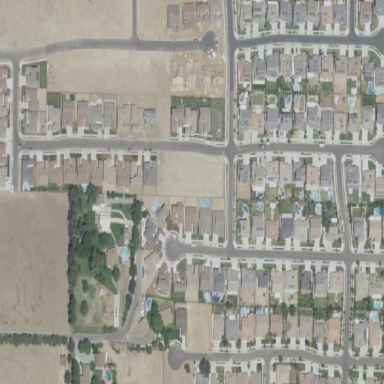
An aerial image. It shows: Single-family residential neighbourhood.